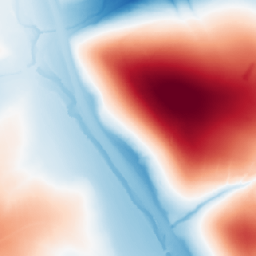
Category: trend_removal
Decomposition family: polynomial_high
Decomposition parameters: degree: 6
Upsampling method: area
Upsampling parameters: scale: 8
Upsampling scale: 8